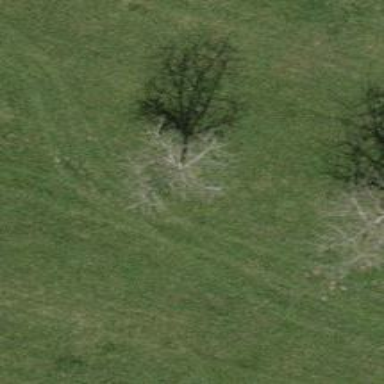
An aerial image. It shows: Single tag "natural: tree."